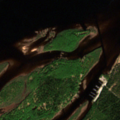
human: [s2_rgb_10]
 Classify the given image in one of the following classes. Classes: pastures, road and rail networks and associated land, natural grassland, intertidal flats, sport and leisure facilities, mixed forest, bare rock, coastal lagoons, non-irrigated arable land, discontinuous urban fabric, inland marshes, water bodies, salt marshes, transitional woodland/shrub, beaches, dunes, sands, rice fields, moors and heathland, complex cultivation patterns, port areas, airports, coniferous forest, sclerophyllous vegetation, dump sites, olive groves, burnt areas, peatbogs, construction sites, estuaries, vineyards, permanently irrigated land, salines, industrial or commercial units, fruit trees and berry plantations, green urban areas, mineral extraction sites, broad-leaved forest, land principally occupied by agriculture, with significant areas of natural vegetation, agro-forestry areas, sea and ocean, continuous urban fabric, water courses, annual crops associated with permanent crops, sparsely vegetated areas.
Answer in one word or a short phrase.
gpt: coniferous forest, mixed forest, sea and ocean